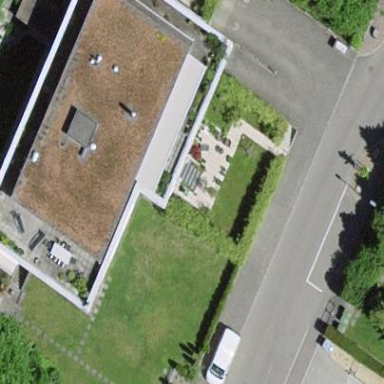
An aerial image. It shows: Image showing building with apartments.